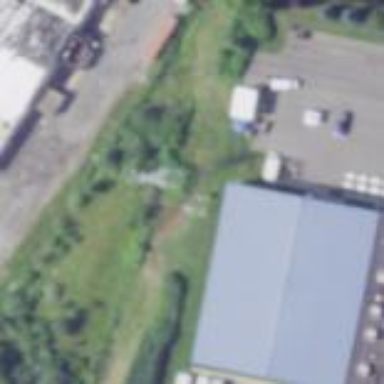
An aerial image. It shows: Building with bowling alley inside.